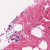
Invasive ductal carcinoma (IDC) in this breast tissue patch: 0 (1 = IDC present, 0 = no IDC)